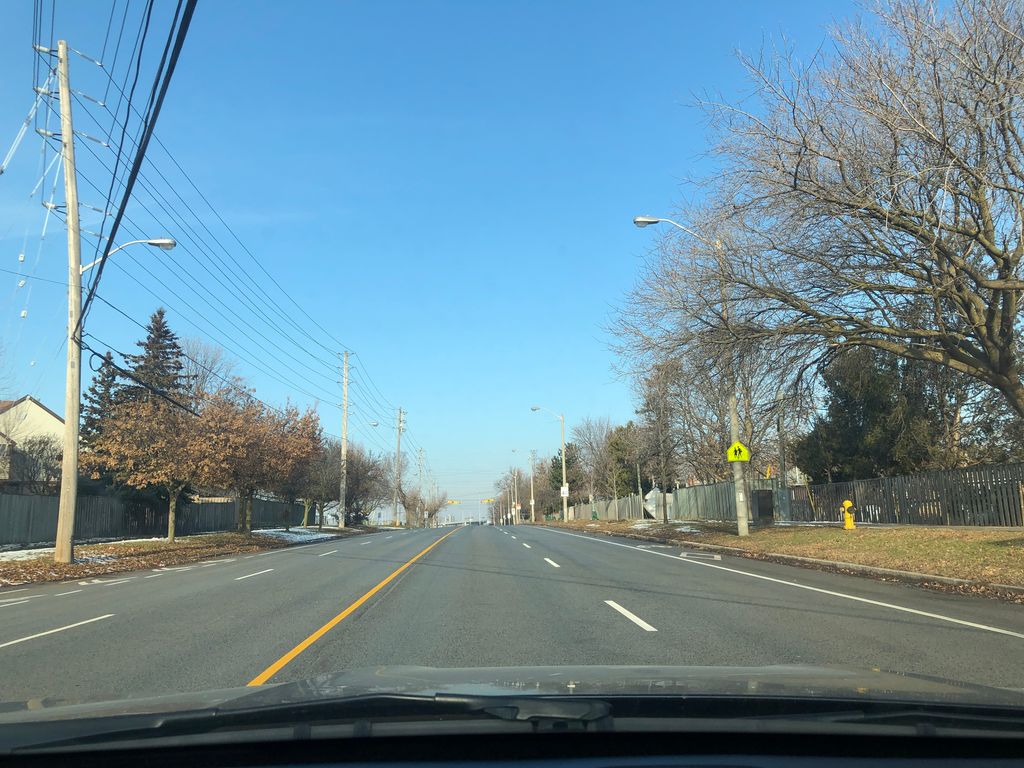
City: toronto